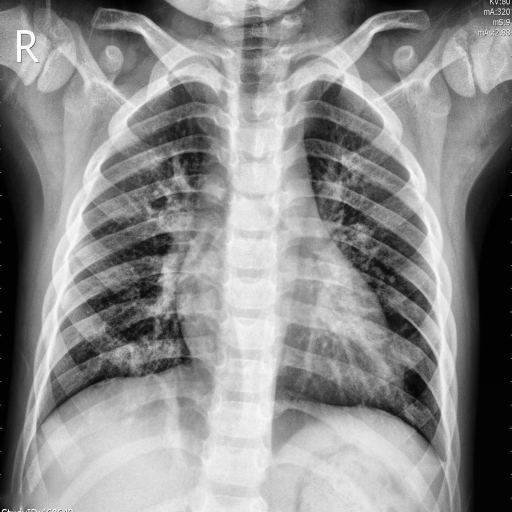
Finding: PNEUMONIA